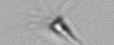
Label: Calciopappus